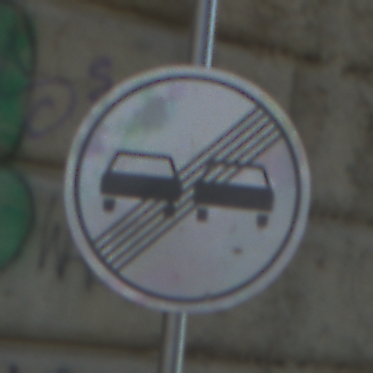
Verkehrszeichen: EndeUeberholverbot
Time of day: Midday
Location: Outdoor (Urban)
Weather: Clear
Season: NotSpecified
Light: Natural